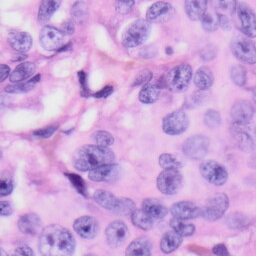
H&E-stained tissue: Skin